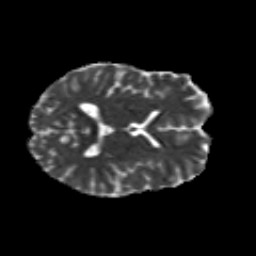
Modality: MD
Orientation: axial
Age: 24
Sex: female
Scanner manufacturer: siemens
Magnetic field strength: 3 T
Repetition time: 8.8 s
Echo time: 0.085 s